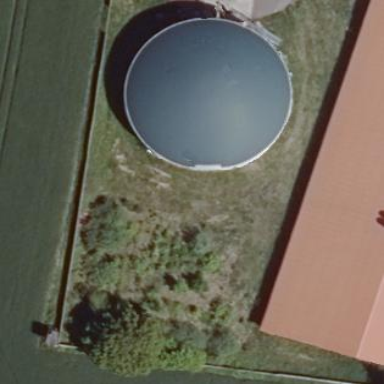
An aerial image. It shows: Silo building.